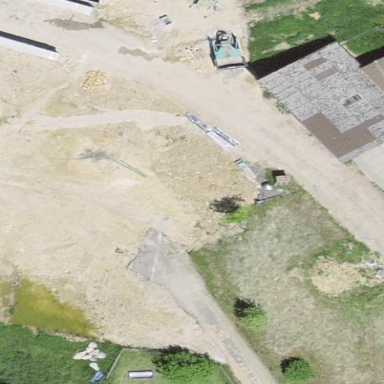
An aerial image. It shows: Garage.